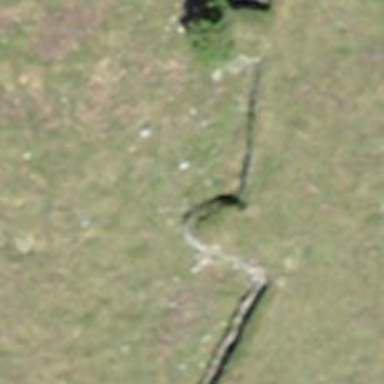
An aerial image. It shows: Ditch barrier.